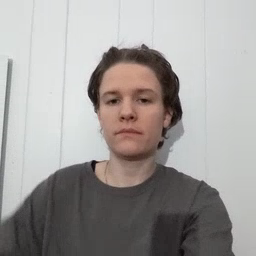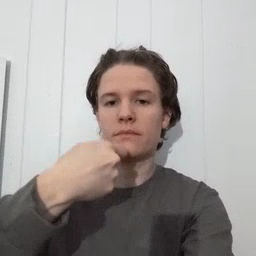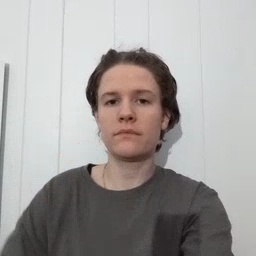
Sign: zipper